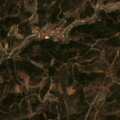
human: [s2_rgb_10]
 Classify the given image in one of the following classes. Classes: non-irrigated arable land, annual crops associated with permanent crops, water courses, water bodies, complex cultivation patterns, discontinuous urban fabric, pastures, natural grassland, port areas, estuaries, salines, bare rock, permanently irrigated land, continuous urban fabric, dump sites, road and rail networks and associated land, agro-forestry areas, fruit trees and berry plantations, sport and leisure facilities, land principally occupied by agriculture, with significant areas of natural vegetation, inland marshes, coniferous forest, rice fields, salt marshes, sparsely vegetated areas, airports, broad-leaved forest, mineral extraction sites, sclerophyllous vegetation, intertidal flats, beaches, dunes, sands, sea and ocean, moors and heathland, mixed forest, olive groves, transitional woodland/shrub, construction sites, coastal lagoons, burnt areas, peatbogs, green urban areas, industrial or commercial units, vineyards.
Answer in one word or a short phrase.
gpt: land principally occupied by agriculture, with significant areas of natural vegetation, broad-leaved forest, coniferous forest, mixed forest, transitional woodland/shrub